Field crop: maize
Growth stage: 2
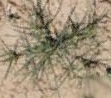
Species: salsola